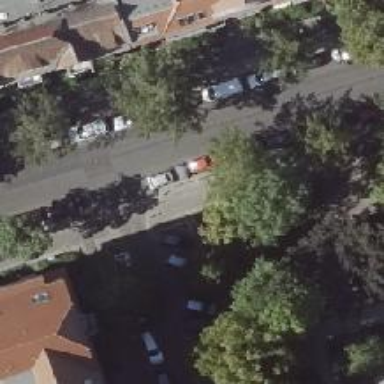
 there is on-street parallel parking available and dedicated bicycle road."